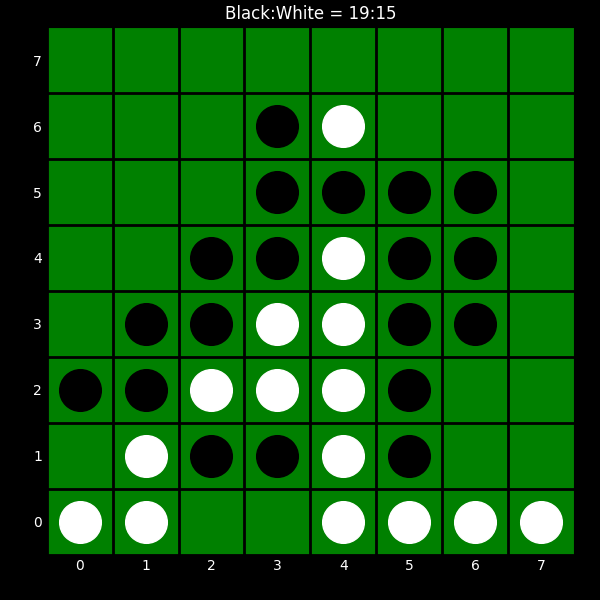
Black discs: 19
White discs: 15